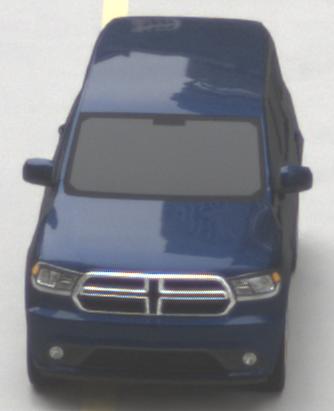
Make: Dodge
Model: Durango
Detailed model: Gen. 3
Model produced from: 2010
Doors: 5
Color: blue
Road condition: dry road
Daytime: midday
Contrast: low contrast